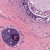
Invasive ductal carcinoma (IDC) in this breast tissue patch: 0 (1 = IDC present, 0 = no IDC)